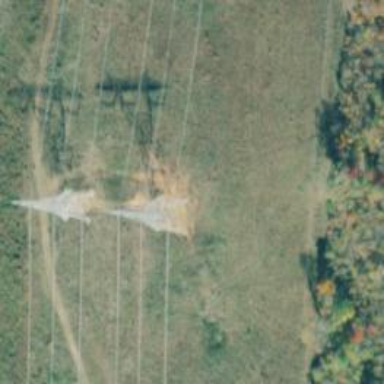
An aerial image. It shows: Lattice structure tower.